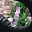
Label: 1